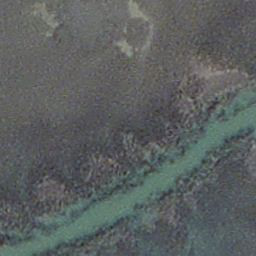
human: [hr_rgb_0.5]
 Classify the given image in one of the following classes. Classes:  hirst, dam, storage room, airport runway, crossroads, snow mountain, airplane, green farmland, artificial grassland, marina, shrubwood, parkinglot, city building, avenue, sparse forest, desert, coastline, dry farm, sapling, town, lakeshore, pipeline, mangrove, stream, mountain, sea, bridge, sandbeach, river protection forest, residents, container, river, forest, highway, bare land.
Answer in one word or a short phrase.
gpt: stream